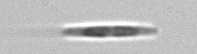
Label: pennate